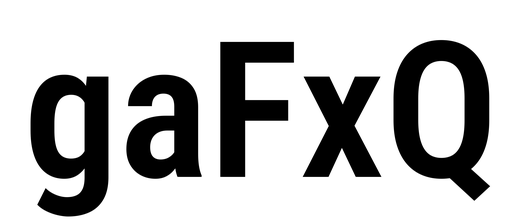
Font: Roboto_Condensed_SemiBold